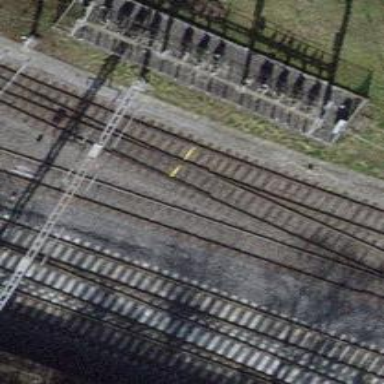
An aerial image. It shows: Railway siding with one electrified track and contact line for powering the train.